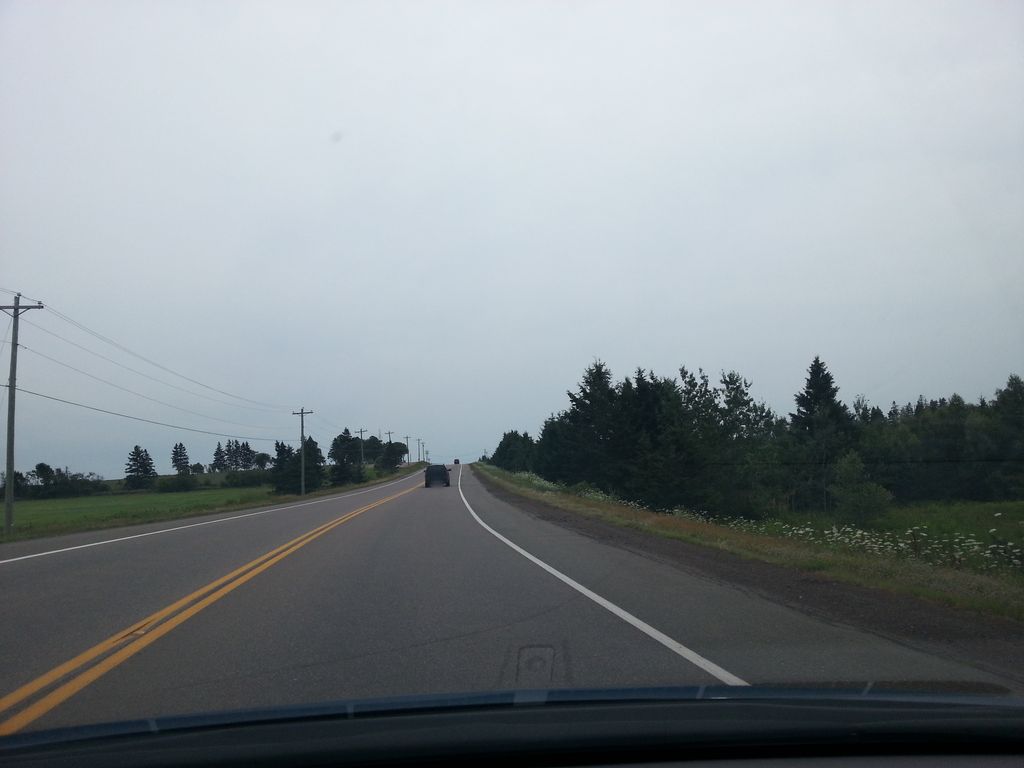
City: charlottetown